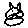
Label: cat